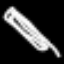
Label: pencil